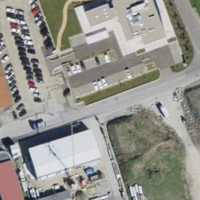
EUNIS habitat code: 55
Species observed at this site:
Phytolacca americana